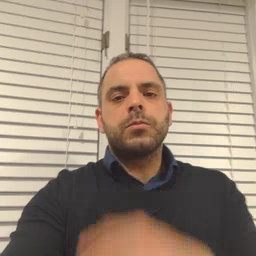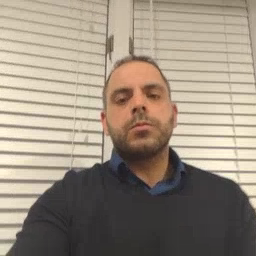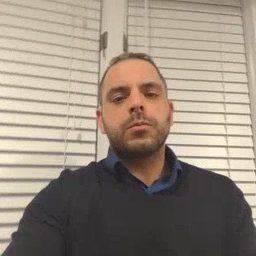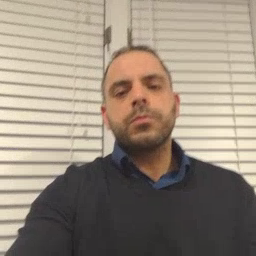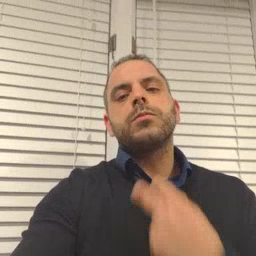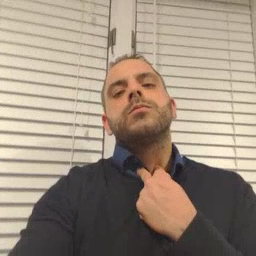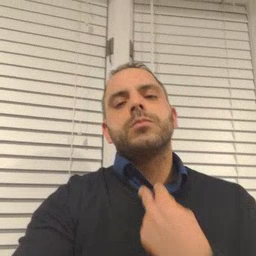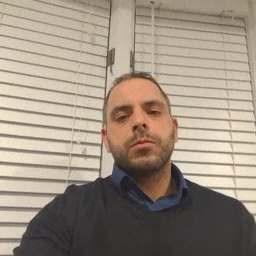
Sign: stuck